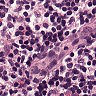
Metastatic tissue present: no